Interaction volume radius: 5 \u00c5
Interaction volume height: 15 \u00c5
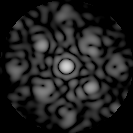
Disorder parameter: 0.5344